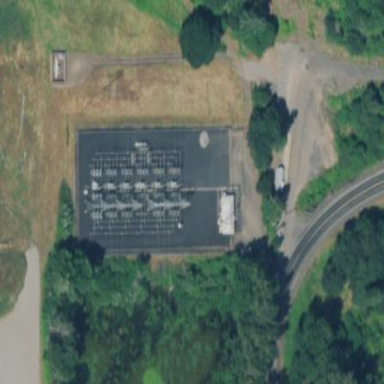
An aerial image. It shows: Power substation.